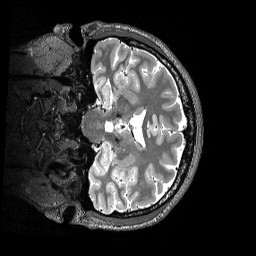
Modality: T2w
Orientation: coronal
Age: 22
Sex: male
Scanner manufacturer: siemens
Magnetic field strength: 3 T
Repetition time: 3.2 s
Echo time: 0.565 s